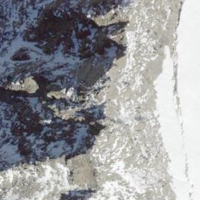
EUNIS habitat code: 48
Species observed at this site:
Eristalis tenax